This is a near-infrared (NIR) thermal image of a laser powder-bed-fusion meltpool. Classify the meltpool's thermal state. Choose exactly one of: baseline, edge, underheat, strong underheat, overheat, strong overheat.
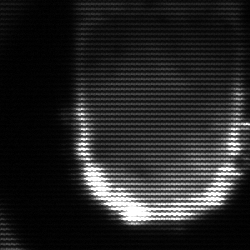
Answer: baseline